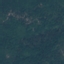
Land use / land cover: Forest